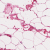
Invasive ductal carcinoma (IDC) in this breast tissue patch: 0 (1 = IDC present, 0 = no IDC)